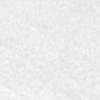
Label: no_change